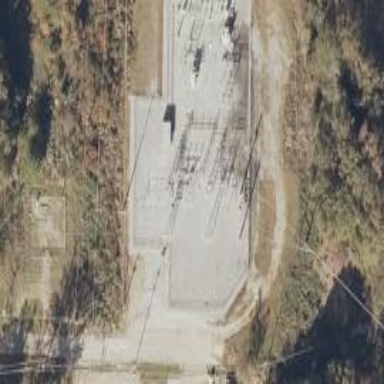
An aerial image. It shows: Distribution level power substation surrounded by fence.